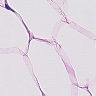
Metastatic tissue present: no